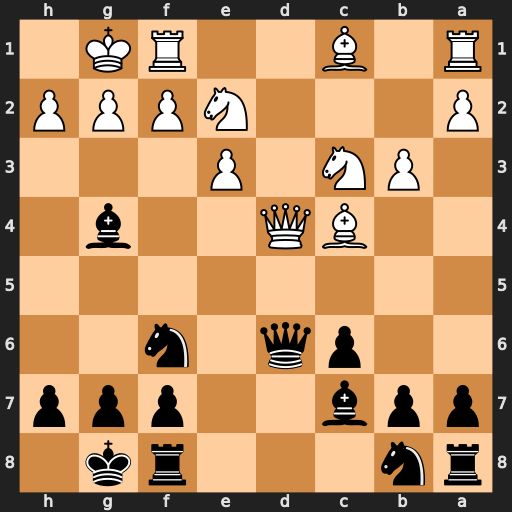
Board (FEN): rn3rk1/ppb2ppp/2pq1n2/8/2BQ2b1/1PN1P3/P3NPPP/R1B2RK1
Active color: b
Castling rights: -
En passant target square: -
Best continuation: Qxh2#